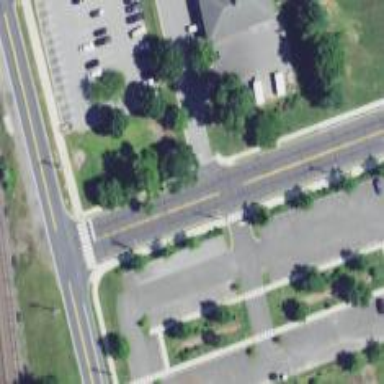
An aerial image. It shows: Unmarked road crossing.